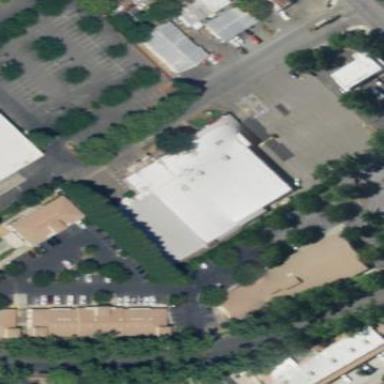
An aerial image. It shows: Building with bowling alley inside.